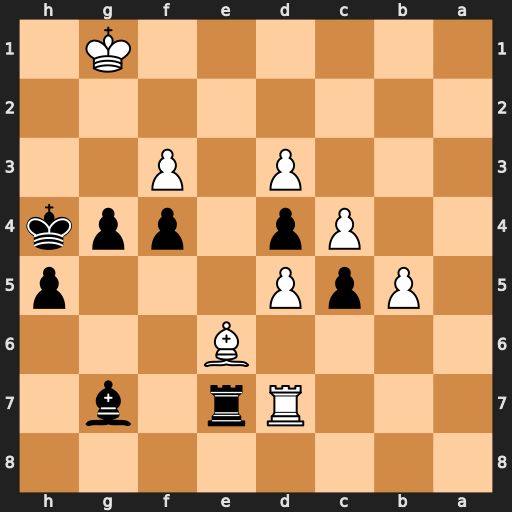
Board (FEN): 8/3Rr1b1/4B3/1PpP3p/2Pp1ppk/3P1P2/8/6K1
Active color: b
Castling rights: -
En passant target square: -
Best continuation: Rxd7 Bxd7 Kg3